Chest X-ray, PA view. Patient: 47 years old, sex F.
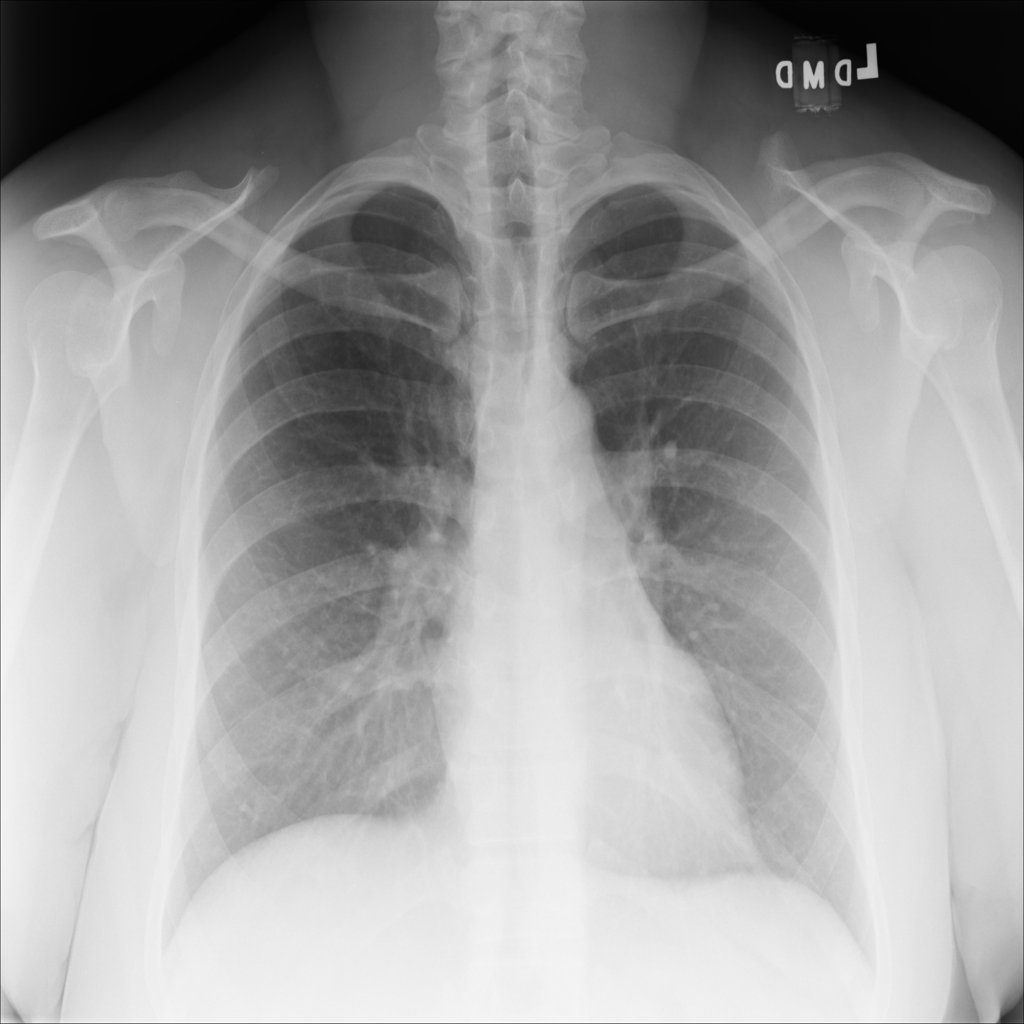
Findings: No Finding